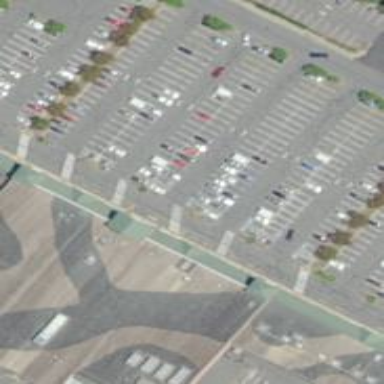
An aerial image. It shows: Parking space is available.